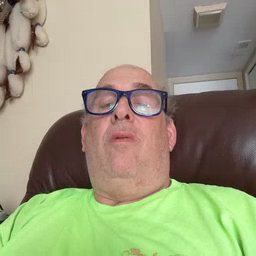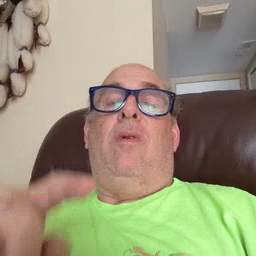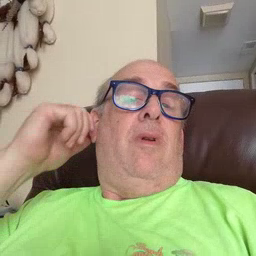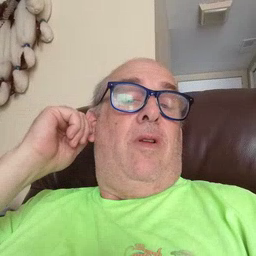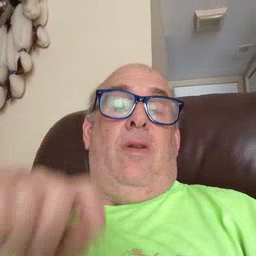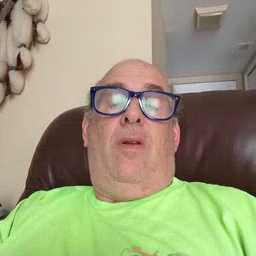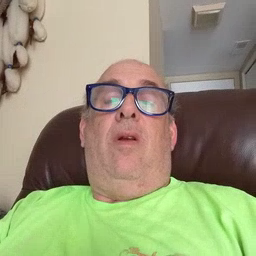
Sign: ear